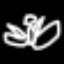
Label: angel